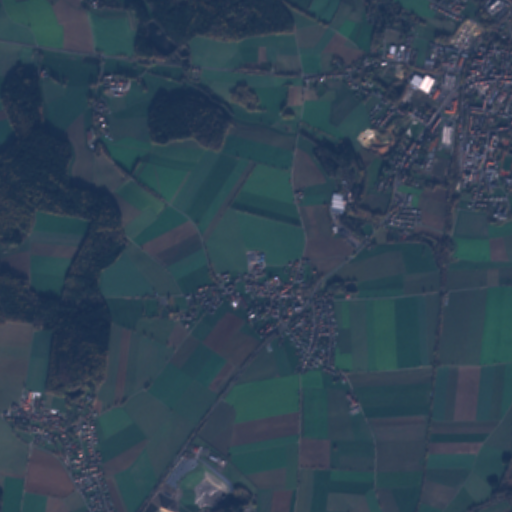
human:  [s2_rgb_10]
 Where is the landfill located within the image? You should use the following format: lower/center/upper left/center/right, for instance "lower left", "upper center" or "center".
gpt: The landfill is located in the lower left of the image.
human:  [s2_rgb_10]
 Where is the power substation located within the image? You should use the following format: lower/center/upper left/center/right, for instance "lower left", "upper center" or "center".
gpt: The power substation is located in the upper center of the image.
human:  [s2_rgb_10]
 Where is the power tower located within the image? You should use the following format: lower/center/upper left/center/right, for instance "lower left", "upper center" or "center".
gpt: The power tower is located in the upper left of the image.
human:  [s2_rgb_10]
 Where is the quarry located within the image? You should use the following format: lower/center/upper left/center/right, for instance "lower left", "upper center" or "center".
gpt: The quarry is located in the upper right of the image.
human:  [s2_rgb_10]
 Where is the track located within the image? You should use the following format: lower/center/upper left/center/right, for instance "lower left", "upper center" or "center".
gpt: The track is located in the upper right of the image.
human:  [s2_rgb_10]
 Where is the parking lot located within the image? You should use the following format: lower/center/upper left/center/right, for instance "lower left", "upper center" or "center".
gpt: There is no parking lot in the image.